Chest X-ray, PA view. Patient: 33 years old, sex M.
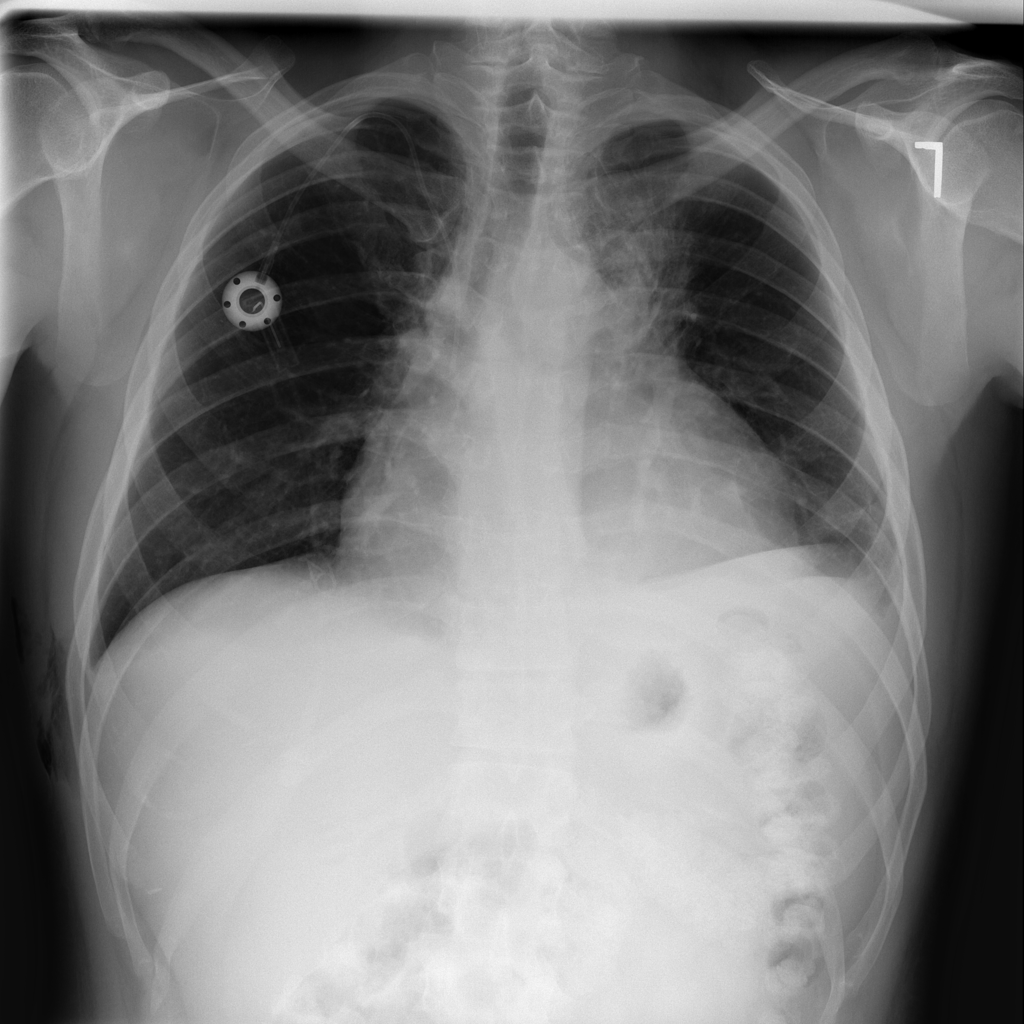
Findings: Cardiomegaly, Effusion, Infiltration